Question: I want to add a curved feedback with diff color like in the pic attached. I tried multiple options but I am unable to do it .
Here's the (simplified) HTML source:
'''
<form id="TopPanelForm">
<table width="100%" border="0" cellspacing="0" cellpadding="0">
<tr>
<td valign="top" class="mnLinks">
<div class="right userInfo">
Logged in user:&nbsp; <strong>[username]</strong>|
<a href="#">About</a>|
<a href="#">Sign Out</a>|
<a href="#" style="text-decoration:none;text-align: left;background-color:red;">Feedback</a>
</div>
</td>
</tr>
</table>
</form>
'''
But I am unable to do it . Any suggestions would be of great help.
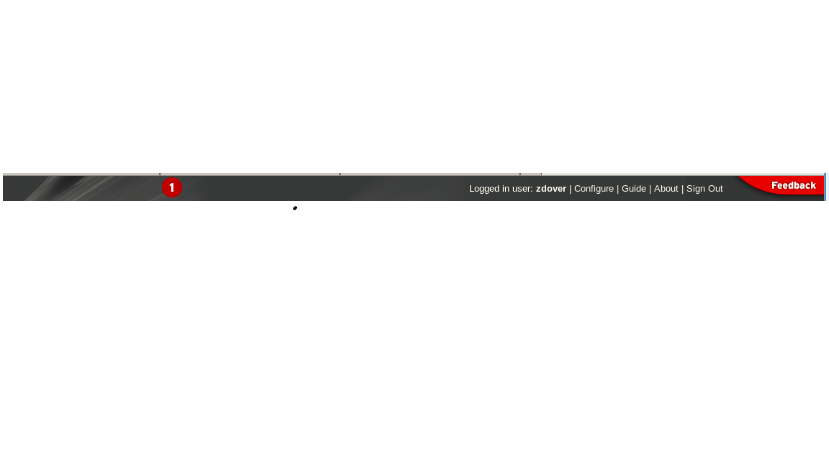
Answer: Use border-radius to make the curved feedback.
'''
<form id="TopPanelForm">
<table width="100%" border="0" cellspacing="0" cellpadding="0">
<tr>
<td valign="top" class="mnLinks">
<div class="right userInfo">
Logged in user:&nbsp; <strong>[username]</strong>|
<a href="#">About</a>|
<a href="#">Sign Out</a>|
<a href="#" style="text-decoration:none;text-align: left; background: red; border-bottom-left-radius: 100px; padding-left: 20px; padding-top: 5px; padding-bottom: 5px; font-family: Calibri, Corbel, Arial; color: #FFF; box-shadow: 0px 0px 5px 1px #000;">Feedback</a>
</div>
</td>
</tr>
</table>
</form>
'''
Now you can add a css gradient using this tool: <URL>
To put it at top use 'position: relative;' to table, and 'position: absolute;' to "Feedback"
'''
<form id="TopPanelForm">
<table width="100%" border="0" cellspacing="0" cellpadding="0" style="position: relative;">
<tr>
<td valign="top" class="mnLinks">
<div class="right userInfo">
Logged in user:&nbsp; <strong>[username]</strong>|
<a href="#">About</a>|
<a href="#">Sign Out</a>|
<a href="#" style="text-decoration:none;text-align: left; background: red; border-bottom-left-radius: 100px; padding-left: 20px; padding-top: 5px; padding-bottom: 5px; font-family: Calibri, Corbel, Arial; color: #FFF; box-shadow: 0px 0px 5px 1px #000; position: absolute; right: 0px; top: 0px;">Feedback</a>
</div>
</td>
</tr>
</table>
</form>
'''